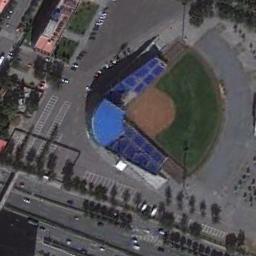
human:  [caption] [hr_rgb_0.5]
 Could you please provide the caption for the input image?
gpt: The fan-shaped stadium is built on a concrete floor with buildings and vegetation next to it .

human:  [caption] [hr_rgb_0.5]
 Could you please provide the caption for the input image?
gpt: There is a green lawn on one side of this stadium .

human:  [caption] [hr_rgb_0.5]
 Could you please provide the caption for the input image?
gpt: There are many cars beside the stadium .

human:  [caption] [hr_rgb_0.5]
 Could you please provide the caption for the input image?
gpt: The stadium is next to some trees and roads .

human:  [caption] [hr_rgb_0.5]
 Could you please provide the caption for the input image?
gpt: There are some green trees around the stadium .